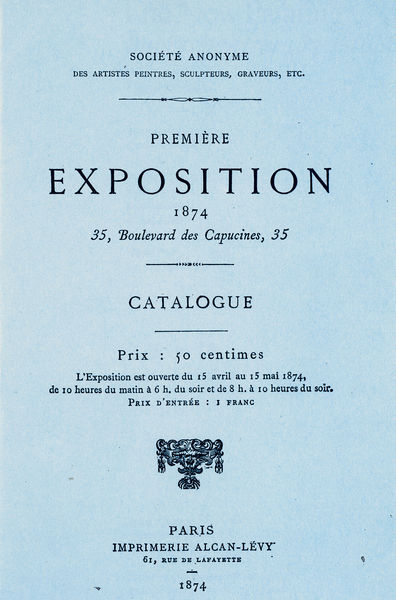
Titel: Katalog der 1. Impressionistenausstellung
Standort: viele Standorte
Institution: Seriendruck
Schlagwörter: blau, impressionismus, frankreich, grau, paris, schwarz, weiss, ornament, blatt, skulptur, vase, schrift, papier, grafik, graphik, französisch, salon, floral, verzierung, maler, jahreszahl, buch, zettel, unterlage, druck, druckgraphik, titel, künstler, seite, illustration, revolution, text, plakat, literatur, titelblatt, gravur, buchseite, deckblatt, einband, heft, ausstellung, exposition, titelseite, wappen, urkunde, emblem, preis, ausgabe, typographie, einladung, adresse, artist, mittelachse, latein, katalog, bleu, frontispiz, erste, impressionist, vignette, gravuren, catalogue, logo, katalogseite, zeugnis, anony, ausstellungskatalog, galerie d'utome, impressionistenausstellung, premiere, alcan-levy, 1874, société anonyme, prix, katalogue, cents, premierenkatalog, ckatalog